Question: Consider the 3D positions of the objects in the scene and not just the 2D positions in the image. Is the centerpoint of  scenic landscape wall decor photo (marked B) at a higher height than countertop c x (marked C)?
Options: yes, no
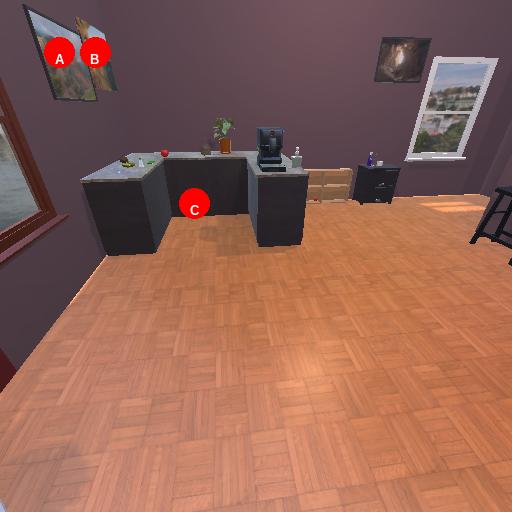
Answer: yes